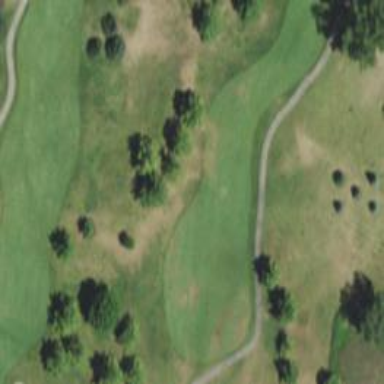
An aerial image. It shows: View of golf hole.